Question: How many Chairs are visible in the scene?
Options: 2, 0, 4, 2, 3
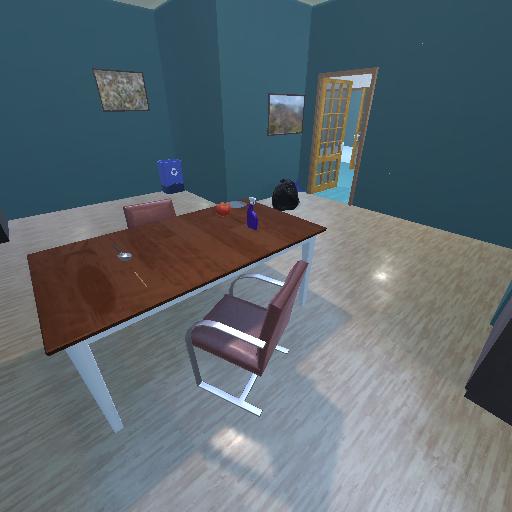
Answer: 2